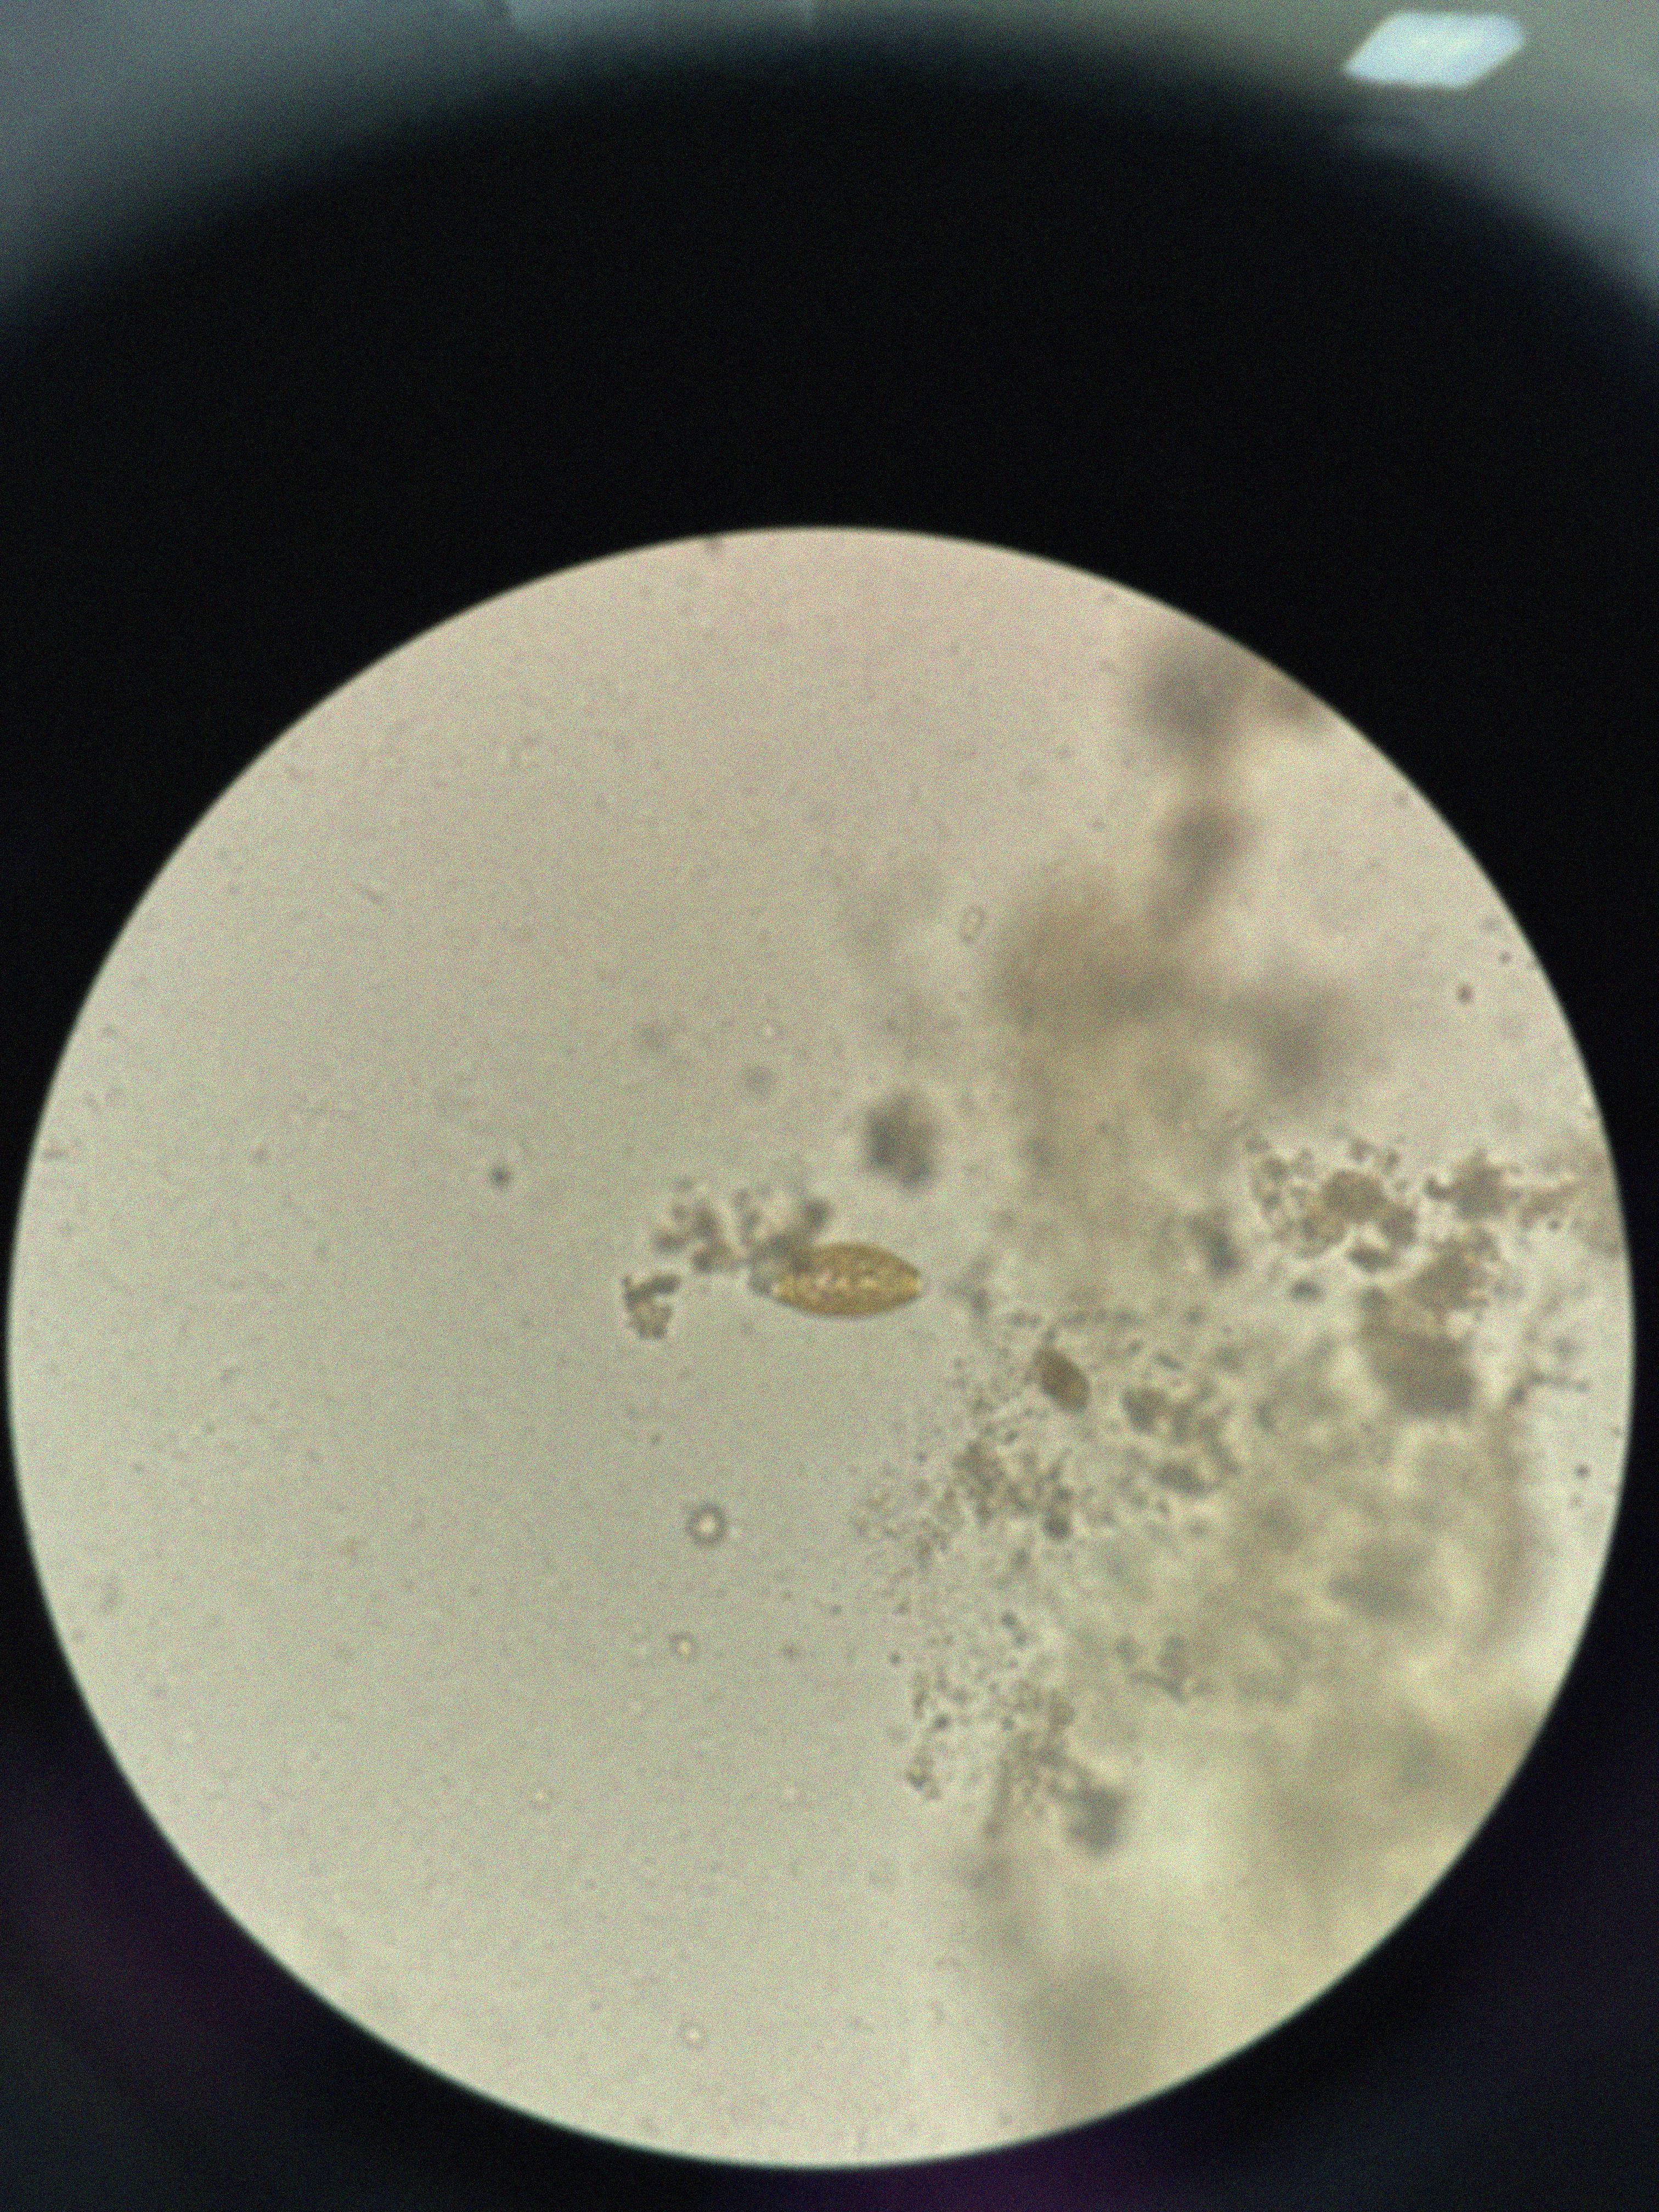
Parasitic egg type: Trichuris trichiura